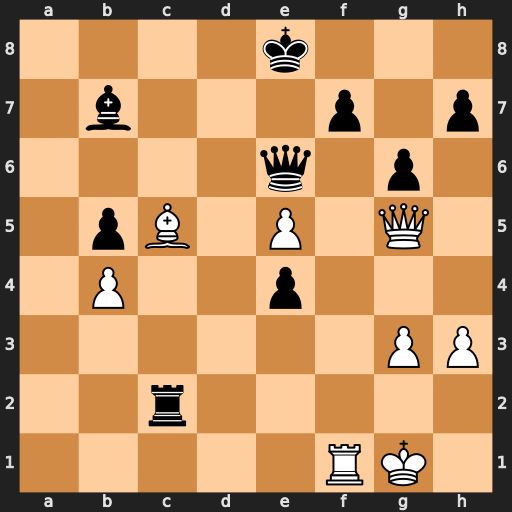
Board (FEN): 4k3/1b3p1p/4q1p1/1pB1P1Q1/1P2p3/6PP/2r5/5RK1
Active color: w
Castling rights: -
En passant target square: -
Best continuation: Rd1 Bd5 Rxd5